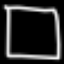
Label: square